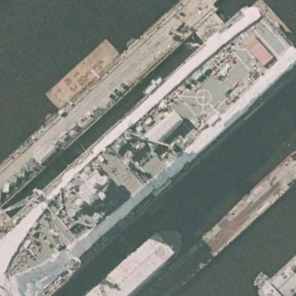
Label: combat